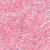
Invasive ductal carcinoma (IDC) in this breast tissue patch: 0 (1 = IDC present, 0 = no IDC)